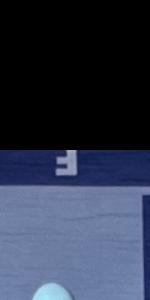
Label: Empty